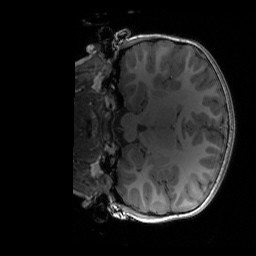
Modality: T1w
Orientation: coronal
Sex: female
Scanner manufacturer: siemens
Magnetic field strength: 3 T
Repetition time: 1.9 s
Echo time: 0.00243 s